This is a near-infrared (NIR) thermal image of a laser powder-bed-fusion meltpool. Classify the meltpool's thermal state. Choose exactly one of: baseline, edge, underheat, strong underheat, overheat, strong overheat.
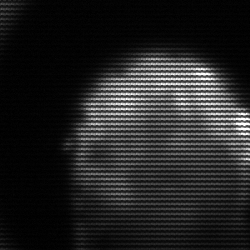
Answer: edge